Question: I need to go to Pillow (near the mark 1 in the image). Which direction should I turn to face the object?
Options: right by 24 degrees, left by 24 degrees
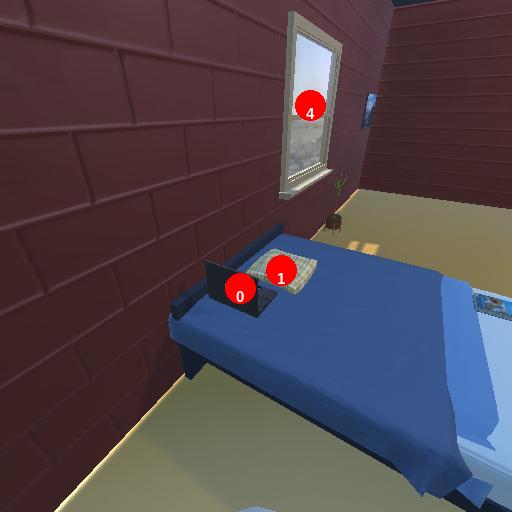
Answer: right by 24 degrees